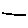
Label: line